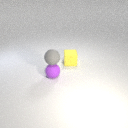
small purple rubber sphere in front of small yellow rubber cube